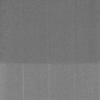
Label: dusty